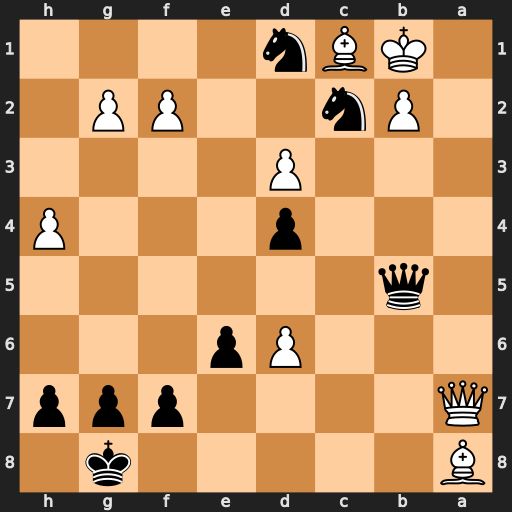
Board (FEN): B5k1/Q4ppp/3Pp3/1q6/3p3P/3P4/1Pn2PP1/1KBn4
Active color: b
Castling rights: -
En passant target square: -
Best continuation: Qb3 Qa5 Nc3+